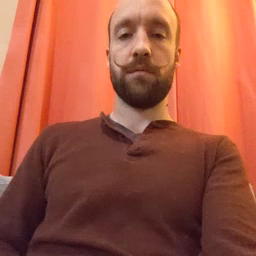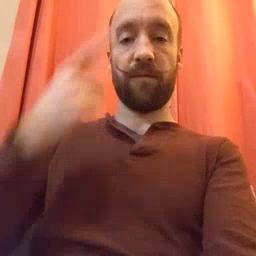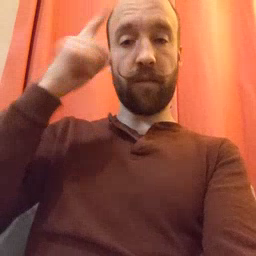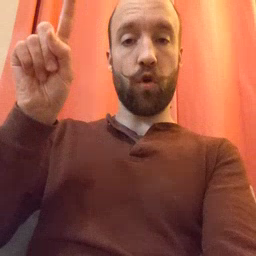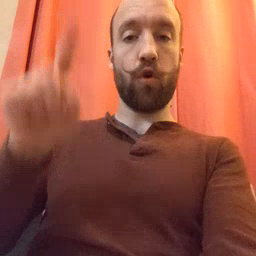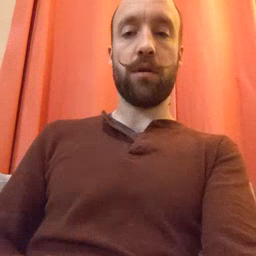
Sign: for